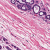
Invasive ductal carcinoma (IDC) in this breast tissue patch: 0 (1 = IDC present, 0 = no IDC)